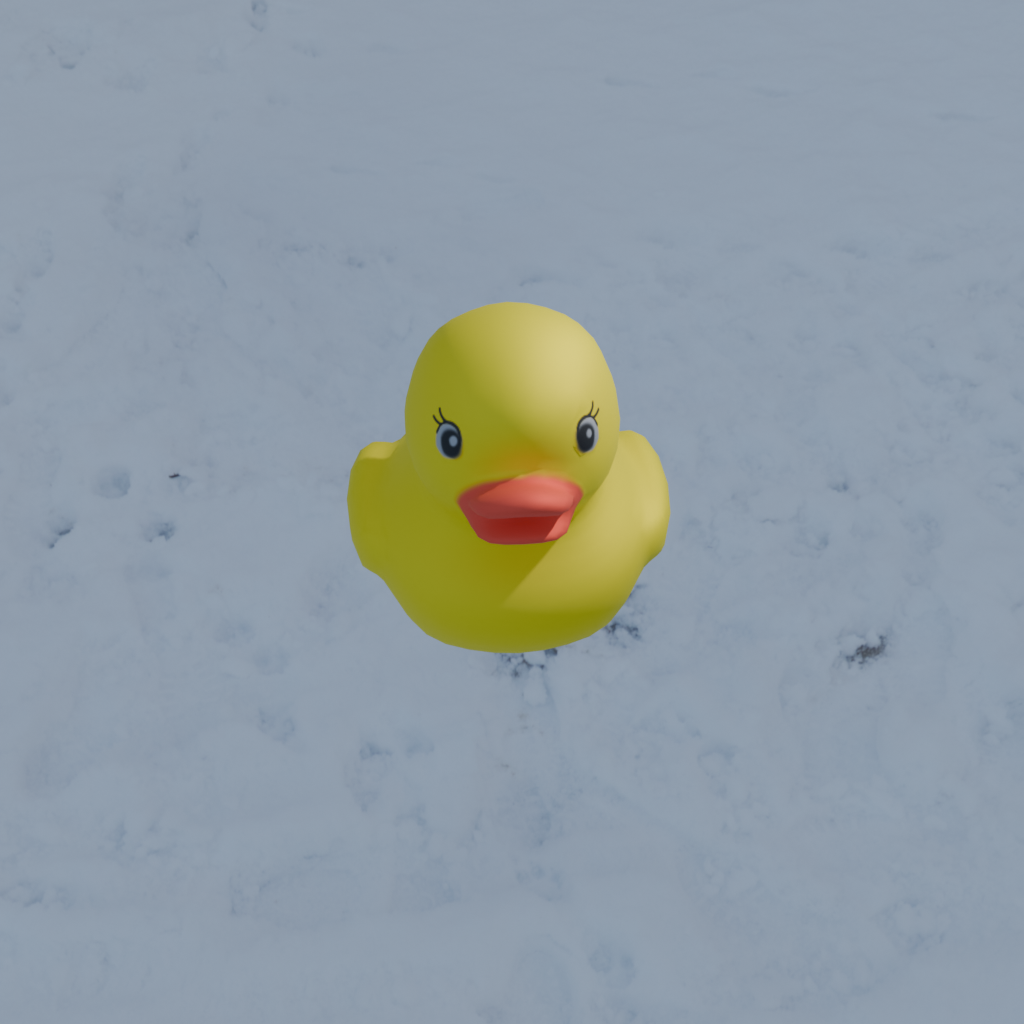
an image of a yellow rubber duck seen from <front> in a snow-covered beach with a cloudy winter sky.